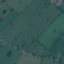
Land use / land cover: Pasture